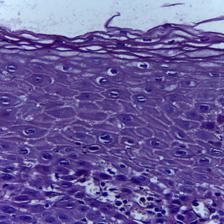
Diagnosis: Normal